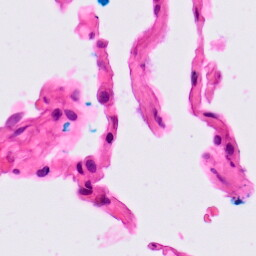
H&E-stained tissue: Lung